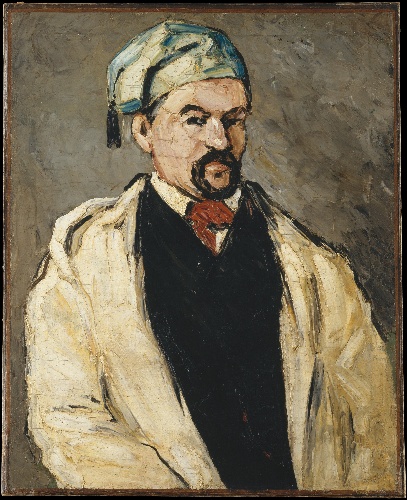
Title: Antoine Dominique Sauveur Aubert (born 1817), the Artist's Uncle
Artist: Paul Cézanne
Artist bio: French, Aix-en-Provence 1839–1906 Aix-en-Provence
Date: 1866
Object type: Painting
Classification: Paintings
Medium: Oil on canvas
Dimensions: 31 3/8 x 25 1/4 in. (79.7 x 64.1 cm)
Department: European Paintings
Credit line: Wolfe Fund, 1951; acquired from The Museum of Modern Art, Lillie P. Bliss Collection
Accession year: 1953
Repository: Metropolitan Museum of Art, New York, NY
Tags: Men|Portraits